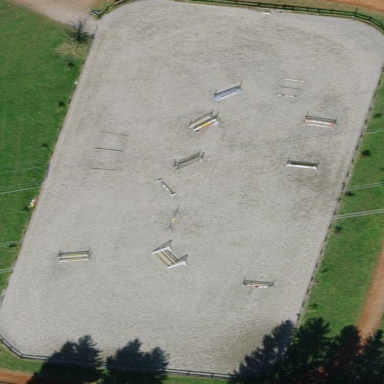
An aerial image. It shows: Equestrian pitch for leisure land sports.